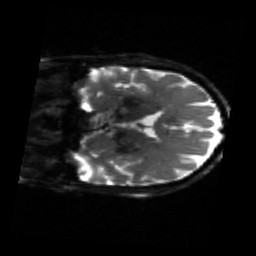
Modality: sbref
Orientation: coronal
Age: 67
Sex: male
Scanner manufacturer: siemens
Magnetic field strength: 3 T
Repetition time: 4.71 s
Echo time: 0.0906 s